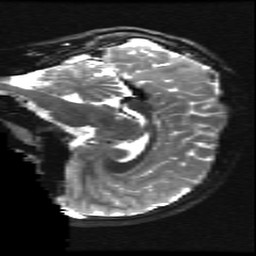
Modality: T2w
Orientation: sagittal
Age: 11
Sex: female
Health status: ill
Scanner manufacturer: ge
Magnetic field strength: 3 T
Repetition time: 7.5 s
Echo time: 0.1007 s